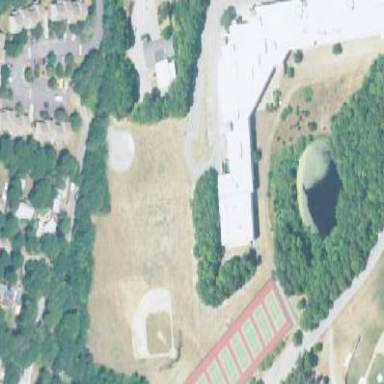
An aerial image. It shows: School building.